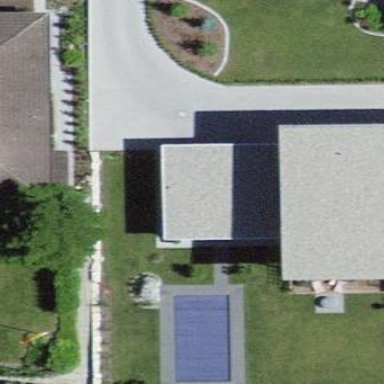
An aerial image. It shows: Garage building.